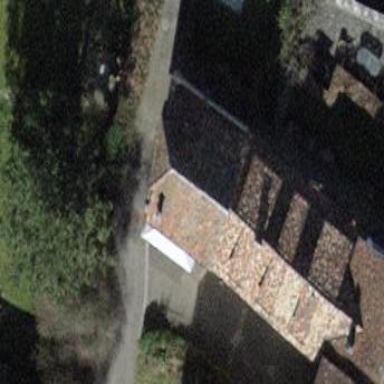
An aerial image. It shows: House with gabled roof. The roof extends across the building.